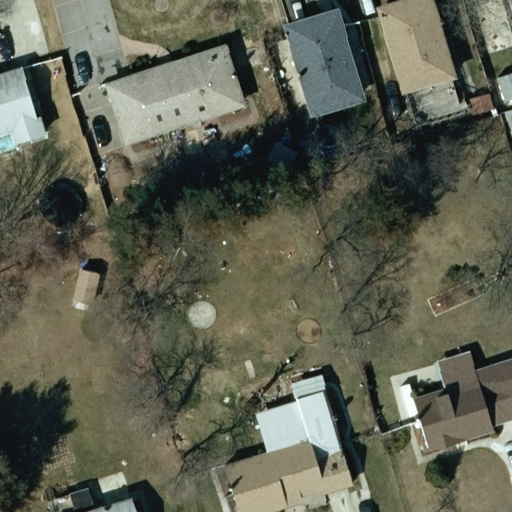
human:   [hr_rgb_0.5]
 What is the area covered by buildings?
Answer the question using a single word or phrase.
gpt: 1757m2

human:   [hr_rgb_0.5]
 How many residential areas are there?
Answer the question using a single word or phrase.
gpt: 1

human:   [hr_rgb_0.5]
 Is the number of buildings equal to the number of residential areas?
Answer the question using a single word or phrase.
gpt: no

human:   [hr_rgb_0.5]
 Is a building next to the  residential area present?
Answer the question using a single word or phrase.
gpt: yes

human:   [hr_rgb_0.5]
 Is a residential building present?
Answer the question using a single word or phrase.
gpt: yes

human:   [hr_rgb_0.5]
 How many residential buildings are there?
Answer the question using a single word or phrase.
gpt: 8

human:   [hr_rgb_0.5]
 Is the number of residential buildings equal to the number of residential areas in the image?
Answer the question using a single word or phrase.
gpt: no

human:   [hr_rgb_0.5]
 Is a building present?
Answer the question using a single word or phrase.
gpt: yes

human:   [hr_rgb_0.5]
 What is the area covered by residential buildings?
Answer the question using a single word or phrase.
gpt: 1703m2

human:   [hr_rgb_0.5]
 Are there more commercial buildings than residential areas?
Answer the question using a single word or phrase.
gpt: no

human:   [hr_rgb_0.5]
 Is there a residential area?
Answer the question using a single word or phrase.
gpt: yes

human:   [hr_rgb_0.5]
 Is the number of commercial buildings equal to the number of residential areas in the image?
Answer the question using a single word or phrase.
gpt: no

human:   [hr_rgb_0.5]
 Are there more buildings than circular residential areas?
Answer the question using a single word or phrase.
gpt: yes

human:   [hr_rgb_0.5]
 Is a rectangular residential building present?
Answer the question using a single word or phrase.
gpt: yes

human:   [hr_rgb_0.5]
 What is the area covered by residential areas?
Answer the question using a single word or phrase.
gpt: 10621m2

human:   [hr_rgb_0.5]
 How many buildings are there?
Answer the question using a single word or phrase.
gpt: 10

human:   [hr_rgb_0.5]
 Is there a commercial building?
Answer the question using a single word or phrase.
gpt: no

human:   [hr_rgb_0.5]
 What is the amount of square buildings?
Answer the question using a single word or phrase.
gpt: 0

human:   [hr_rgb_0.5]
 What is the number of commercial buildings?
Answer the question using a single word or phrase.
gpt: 0

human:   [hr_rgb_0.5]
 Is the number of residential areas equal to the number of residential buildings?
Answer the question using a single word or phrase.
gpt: no

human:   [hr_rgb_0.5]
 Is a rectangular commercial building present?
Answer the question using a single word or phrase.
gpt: no

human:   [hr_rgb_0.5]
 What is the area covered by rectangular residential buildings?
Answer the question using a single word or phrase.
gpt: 752m2

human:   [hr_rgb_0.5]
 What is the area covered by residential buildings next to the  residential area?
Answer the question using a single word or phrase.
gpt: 1703m2

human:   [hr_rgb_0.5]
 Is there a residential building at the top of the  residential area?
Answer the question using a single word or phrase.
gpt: yes

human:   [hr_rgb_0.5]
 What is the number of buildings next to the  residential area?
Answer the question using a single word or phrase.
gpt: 10

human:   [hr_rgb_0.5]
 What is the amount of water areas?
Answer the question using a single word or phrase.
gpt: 0

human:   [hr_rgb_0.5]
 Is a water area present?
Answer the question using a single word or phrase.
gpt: no

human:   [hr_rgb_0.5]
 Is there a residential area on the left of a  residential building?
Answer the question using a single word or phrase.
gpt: no

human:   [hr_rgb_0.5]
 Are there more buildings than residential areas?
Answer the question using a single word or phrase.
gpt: yes

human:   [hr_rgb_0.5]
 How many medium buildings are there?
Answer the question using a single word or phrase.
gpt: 6

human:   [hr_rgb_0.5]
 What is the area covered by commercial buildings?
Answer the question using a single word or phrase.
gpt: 0m2

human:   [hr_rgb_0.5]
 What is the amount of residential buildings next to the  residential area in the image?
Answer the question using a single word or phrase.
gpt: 8

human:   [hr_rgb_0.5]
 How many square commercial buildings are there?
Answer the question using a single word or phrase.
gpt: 0

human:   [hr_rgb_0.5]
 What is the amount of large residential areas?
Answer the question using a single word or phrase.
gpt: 1

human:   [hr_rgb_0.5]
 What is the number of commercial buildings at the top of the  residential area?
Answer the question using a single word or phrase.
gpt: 0

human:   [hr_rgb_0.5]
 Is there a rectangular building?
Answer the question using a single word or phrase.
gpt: yes

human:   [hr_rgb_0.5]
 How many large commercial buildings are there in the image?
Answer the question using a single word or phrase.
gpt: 0

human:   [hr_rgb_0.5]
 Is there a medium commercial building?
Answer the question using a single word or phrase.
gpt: no

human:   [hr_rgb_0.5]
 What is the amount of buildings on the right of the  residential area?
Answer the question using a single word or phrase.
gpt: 0

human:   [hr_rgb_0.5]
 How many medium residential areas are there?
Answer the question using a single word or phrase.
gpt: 0

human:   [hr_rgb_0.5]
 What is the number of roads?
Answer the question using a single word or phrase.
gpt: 0

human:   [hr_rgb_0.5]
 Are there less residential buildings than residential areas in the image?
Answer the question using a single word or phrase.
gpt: no

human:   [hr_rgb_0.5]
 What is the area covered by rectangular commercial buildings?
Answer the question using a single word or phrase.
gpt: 0m2

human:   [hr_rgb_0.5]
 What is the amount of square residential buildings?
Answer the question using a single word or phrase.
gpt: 0

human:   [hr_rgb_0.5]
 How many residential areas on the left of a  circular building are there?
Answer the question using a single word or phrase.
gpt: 0

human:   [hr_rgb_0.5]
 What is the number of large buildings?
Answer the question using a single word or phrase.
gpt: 0

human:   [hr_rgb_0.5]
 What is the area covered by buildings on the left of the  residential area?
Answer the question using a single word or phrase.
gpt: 1757m2

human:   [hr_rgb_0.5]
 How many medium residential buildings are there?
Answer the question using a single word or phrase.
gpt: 6

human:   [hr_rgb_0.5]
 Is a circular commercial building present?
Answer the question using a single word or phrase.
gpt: no

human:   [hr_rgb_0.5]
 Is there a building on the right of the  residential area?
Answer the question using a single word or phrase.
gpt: no

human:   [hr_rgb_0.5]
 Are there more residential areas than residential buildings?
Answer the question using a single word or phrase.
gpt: no

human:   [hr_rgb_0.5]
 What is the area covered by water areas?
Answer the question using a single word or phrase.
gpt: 0m2

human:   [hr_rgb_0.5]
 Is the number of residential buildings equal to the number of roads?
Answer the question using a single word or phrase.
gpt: no

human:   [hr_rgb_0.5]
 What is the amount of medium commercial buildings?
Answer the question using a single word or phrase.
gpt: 0

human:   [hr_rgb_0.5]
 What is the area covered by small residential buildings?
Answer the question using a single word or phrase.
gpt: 72m2

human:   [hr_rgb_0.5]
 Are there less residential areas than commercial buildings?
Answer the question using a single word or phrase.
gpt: no

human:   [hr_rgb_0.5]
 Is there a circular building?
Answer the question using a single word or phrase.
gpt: no

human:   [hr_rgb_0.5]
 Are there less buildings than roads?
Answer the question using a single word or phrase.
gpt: no

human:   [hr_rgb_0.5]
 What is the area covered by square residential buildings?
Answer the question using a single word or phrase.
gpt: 0m2

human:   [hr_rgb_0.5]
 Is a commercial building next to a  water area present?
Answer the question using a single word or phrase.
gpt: no

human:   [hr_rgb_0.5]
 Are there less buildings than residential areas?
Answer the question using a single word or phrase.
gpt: no

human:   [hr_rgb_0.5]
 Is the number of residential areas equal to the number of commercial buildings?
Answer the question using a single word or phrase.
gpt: no

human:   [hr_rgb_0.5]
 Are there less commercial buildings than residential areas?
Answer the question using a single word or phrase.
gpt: yes

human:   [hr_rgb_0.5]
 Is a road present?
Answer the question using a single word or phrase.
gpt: no